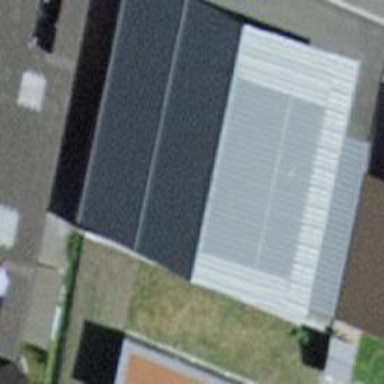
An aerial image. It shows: Warehouse building.